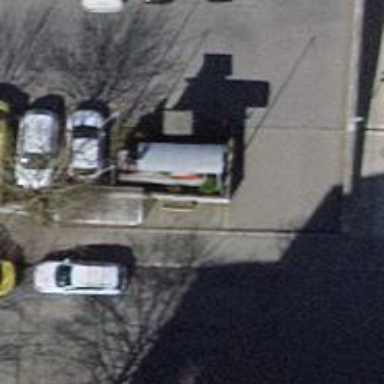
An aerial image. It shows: Historic vehicle.